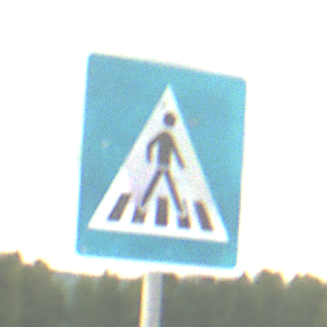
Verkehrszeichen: FussgaengerueberwegLinks
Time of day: SunriseSunset
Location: Outdoor (RoadRail)
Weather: PartlyCloudy
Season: NotSpecified
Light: Natural